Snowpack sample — Buffalo Mountain, Silverthorne, Colorado, USA (2/22/26, 2:02 PM MST)
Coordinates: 39.622, -106.113
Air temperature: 33 °F
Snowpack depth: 63 cm
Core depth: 10 cm
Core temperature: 32 °F
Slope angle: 11°, slope face: 116°
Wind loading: low
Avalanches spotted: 0
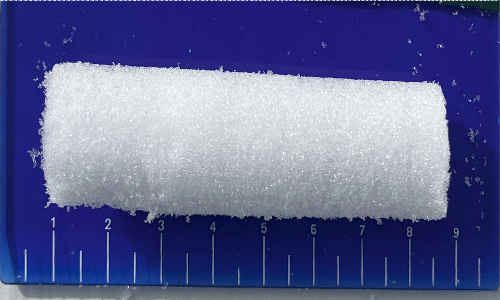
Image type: core
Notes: In a firebreak similar to site 1, minimal wind loading with no spotted avalanches (not many faces in view though)